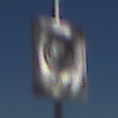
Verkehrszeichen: EndeFahrradzone
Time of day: MorningAfternoon
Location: Outdoor (RoadRail)
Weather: Clear
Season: NotSpecified
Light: Natural